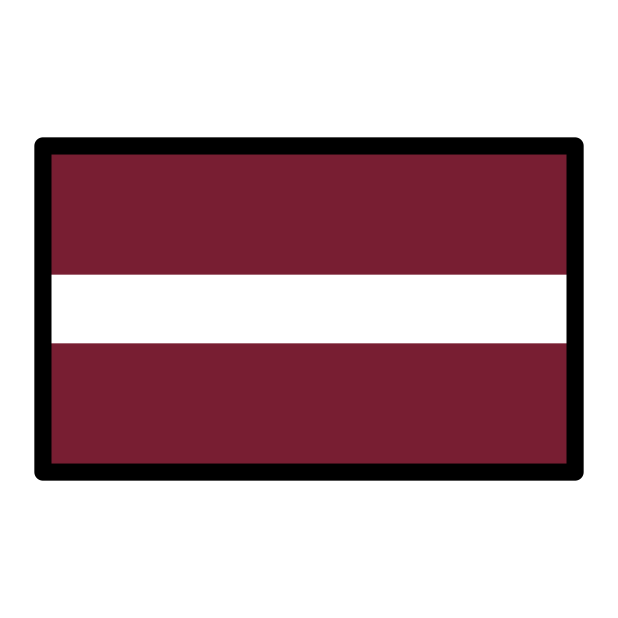
flag: Latvia